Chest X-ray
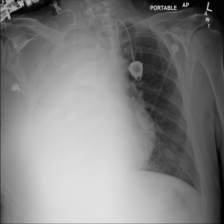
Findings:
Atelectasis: negative
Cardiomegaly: negative
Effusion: negative
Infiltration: negative
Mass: negative
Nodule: negative
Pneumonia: negative
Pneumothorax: negative
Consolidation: negative
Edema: negative
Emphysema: negative
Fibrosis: negative
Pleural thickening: negative
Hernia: negative